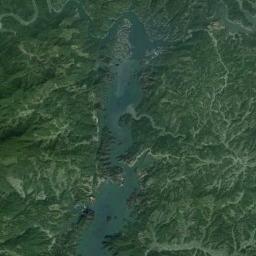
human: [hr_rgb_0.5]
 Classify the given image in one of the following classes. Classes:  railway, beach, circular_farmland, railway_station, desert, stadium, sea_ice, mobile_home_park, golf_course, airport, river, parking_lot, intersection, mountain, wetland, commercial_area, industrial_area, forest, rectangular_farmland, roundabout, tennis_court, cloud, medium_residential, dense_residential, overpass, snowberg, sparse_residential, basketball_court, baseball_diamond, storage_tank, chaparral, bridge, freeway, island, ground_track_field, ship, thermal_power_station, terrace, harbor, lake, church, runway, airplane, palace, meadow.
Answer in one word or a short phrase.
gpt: river